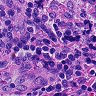
Metastatic tissue present: no